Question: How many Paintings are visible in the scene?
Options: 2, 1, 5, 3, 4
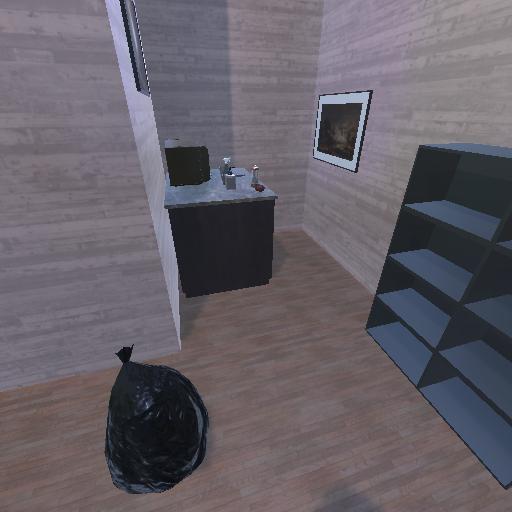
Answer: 2